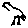
Label: bird